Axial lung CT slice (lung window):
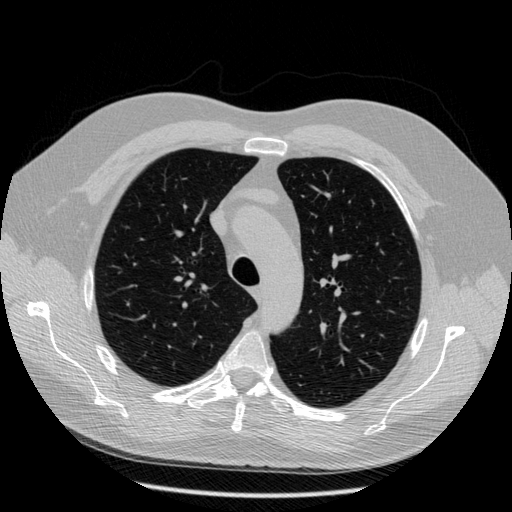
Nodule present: no